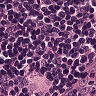
Metastatic tissue present: yes